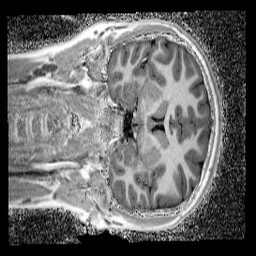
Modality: UNIT1_denoised
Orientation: coronal
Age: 13
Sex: male
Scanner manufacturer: siemens
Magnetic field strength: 3 T
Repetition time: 4 s
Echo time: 0.00299 s